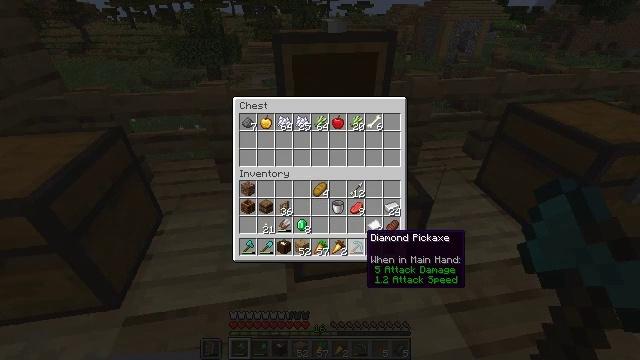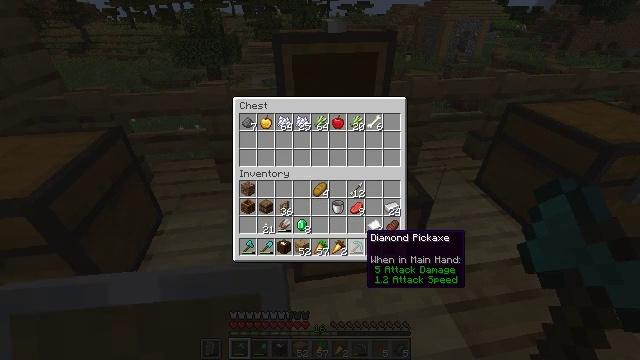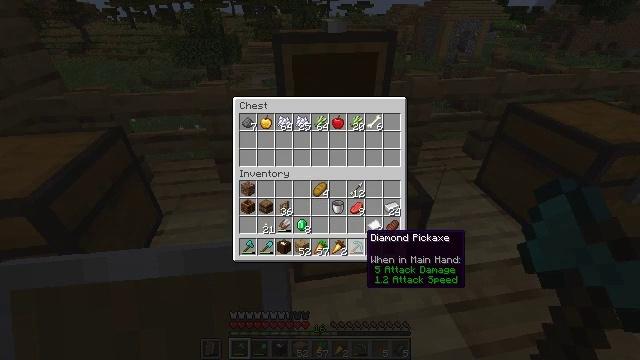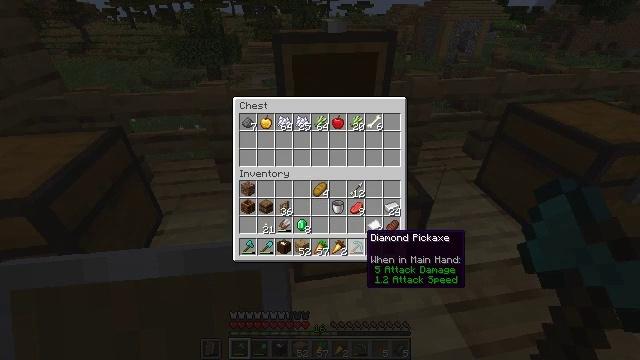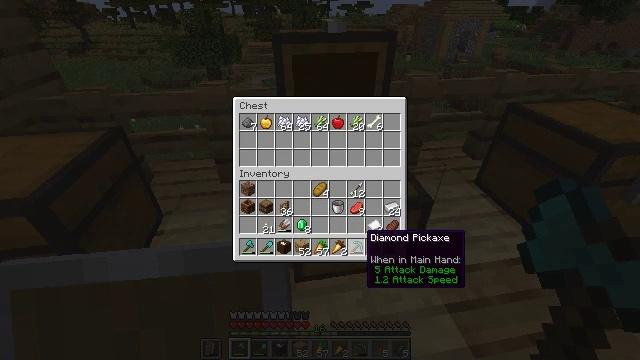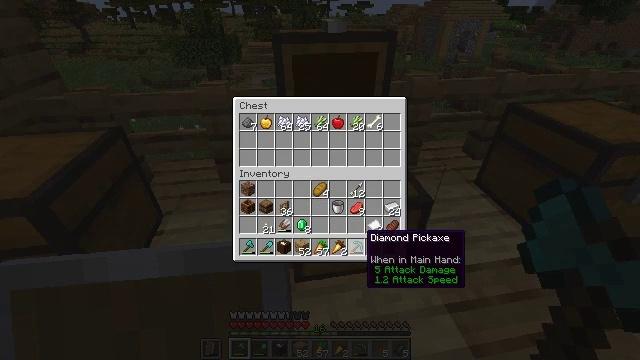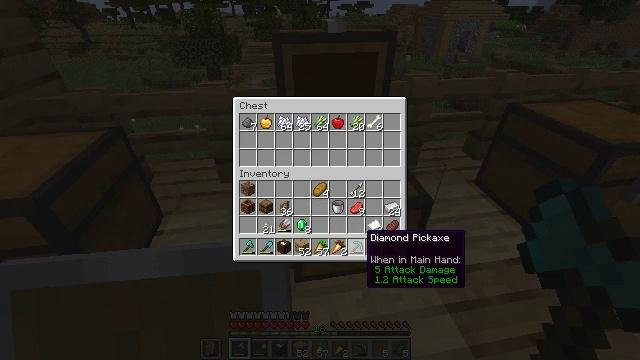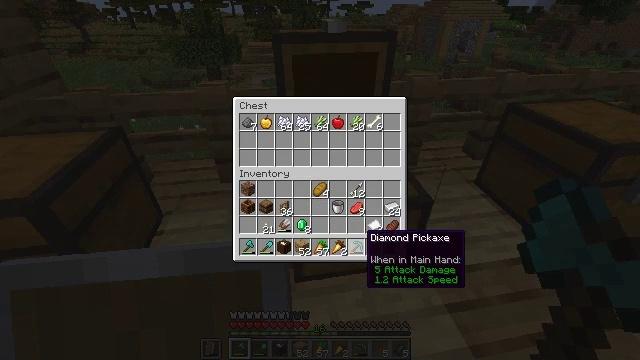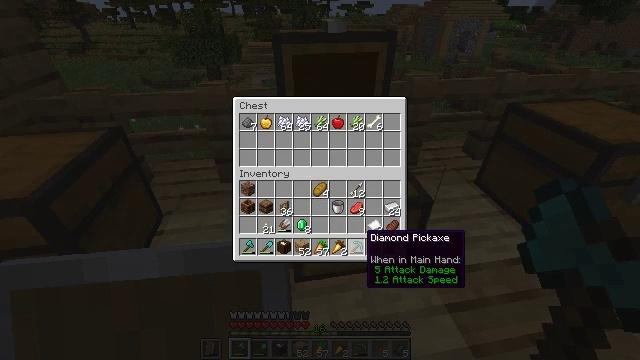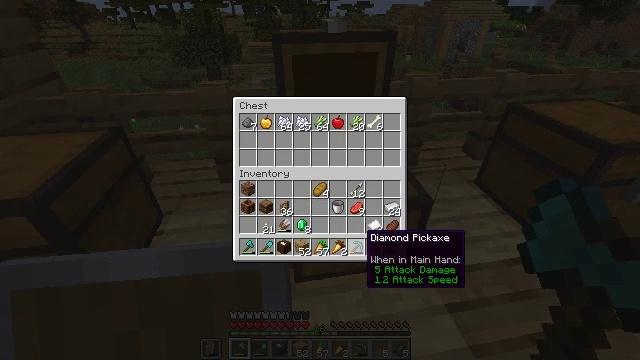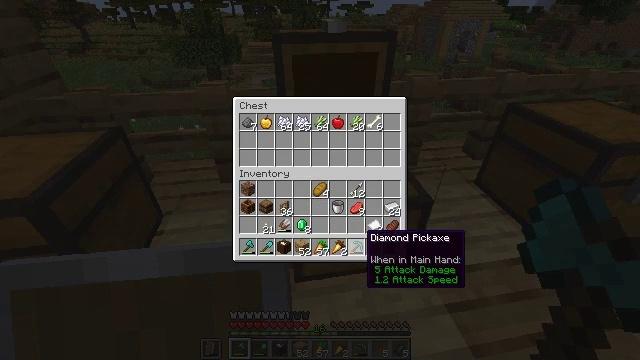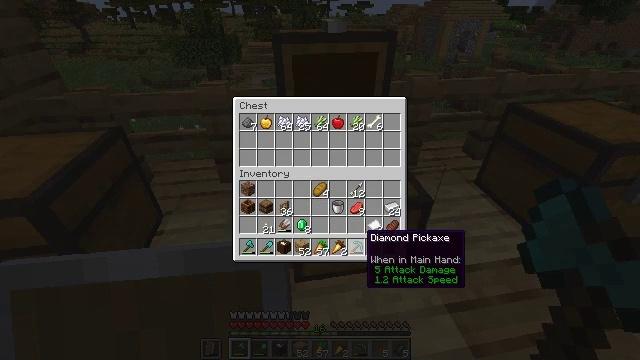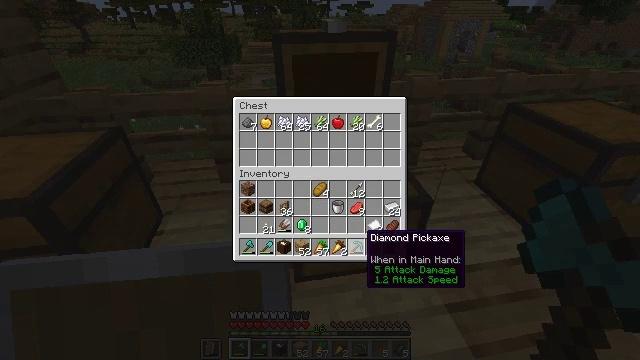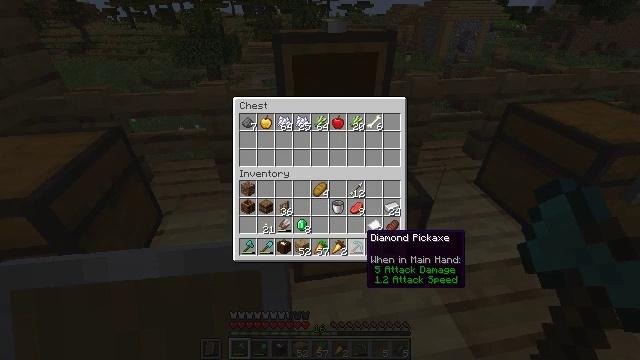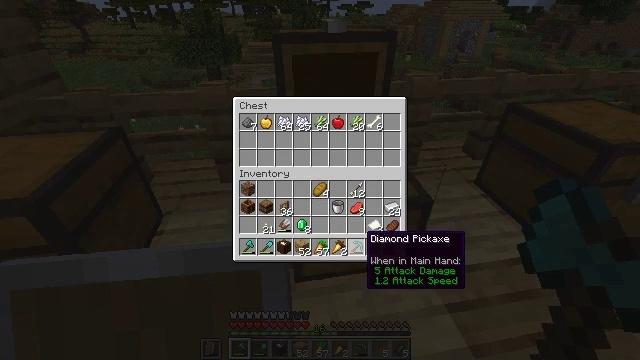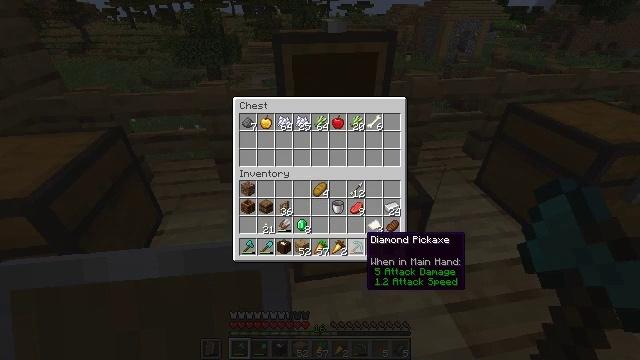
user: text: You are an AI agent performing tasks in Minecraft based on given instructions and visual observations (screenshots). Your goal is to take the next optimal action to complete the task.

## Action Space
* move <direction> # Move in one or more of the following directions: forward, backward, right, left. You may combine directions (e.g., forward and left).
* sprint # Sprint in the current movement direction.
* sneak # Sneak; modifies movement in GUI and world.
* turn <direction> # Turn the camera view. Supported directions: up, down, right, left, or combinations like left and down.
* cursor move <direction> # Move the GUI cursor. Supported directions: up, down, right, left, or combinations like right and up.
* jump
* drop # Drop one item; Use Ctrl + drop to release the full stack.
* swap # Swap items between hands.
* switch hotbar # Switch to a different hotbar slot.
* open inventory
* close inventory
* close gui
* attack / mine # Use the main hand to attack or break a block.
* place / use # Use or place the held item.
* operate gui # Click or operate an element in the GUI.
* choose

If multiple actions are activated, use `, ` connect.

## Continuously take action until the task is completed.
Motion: motion action
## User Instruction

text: Interact with the crafting table to craft a fletching table.
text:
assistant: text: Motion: no_op
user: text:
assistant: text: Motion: no_op
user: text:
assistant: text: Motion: no_op
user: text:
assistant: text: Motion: no_op
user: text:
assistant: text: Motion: no_op
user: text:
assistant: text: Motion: no_op
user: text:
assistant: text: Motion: no_op
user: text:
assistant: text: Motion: no_op
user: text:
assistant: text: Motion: no_op
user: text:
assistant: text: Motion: no_op
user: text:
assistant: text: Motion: no_op
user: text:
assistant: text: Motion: no_op
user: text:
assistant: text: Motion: no_op
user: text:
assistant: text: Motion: no_op
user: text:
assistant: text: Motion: no_op
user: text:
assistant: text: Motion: no_op
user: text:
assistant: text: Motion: no_op
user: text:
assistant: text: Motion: no_op
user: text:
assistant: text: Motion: no_op
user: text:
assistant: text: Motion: no_op
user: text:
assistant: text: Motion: no_op
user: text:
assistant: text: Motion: no_op
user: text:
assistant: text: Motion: no_op
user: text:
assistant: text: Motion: no_op
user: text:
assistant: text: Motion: no_op
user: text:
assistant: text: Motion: no_op
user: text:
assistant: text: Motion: no_op
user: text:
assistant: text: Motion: no_op
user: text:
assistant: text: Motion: no_op
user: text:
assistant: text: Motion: no_op